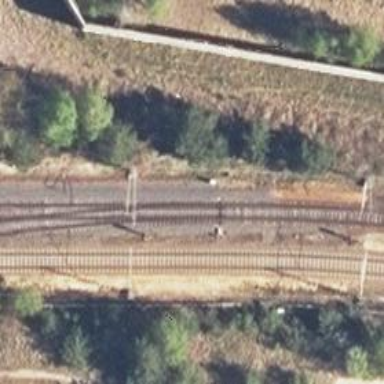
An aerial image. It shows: Railway switch.